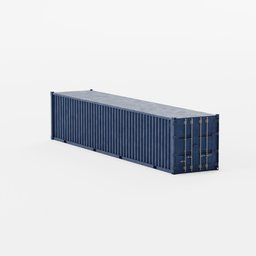
Label: tools